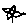
Label: flower